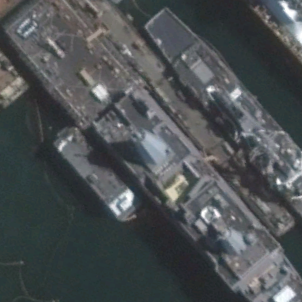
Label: combat